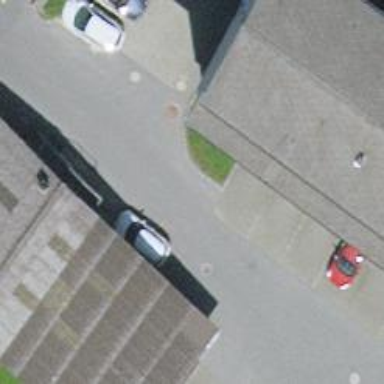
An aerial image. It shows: Road serving as parking aisle.